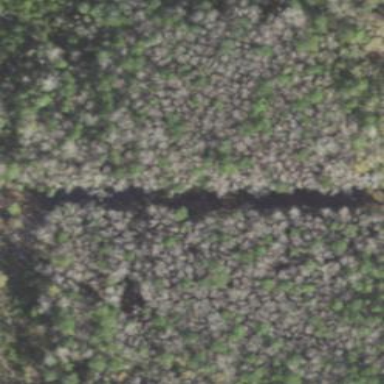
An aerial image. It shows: Swamp wetland with needleleaved vegetation.